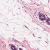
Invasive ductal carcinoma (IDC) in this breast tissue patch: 0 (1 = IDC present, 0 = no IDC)